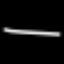
Label: line